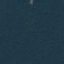
Label: Forest